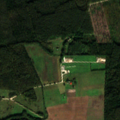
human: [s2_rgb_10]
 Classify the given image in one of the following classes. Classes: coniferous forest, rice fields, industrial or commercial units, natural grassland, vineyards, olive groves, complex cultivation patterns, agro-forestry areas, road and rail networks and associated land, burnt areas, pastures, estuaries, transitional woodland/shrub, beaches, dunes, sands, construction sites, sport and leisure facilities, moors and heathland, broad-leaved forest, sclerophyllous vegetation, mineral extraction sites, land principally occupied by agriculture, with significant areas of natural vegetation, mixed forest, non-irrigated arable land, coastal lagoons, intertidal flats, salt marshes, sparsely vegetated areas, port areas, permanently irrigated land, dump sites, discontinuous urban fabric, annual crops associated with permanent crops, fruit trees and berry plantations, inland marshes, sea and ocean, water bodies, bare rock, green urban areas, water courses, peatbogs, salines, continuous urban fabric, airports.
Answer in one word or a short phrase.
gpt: non-irrigated arable land, land principally occupied by agriculture, with significant areas of natural vegetation, coniferous forest, mixed forest